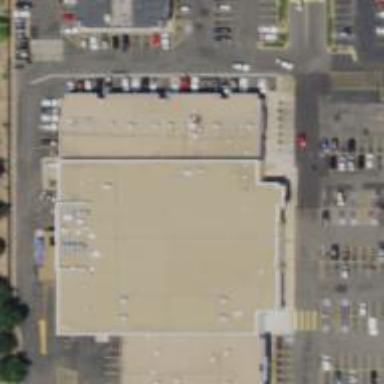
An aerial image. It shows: Supermarket.